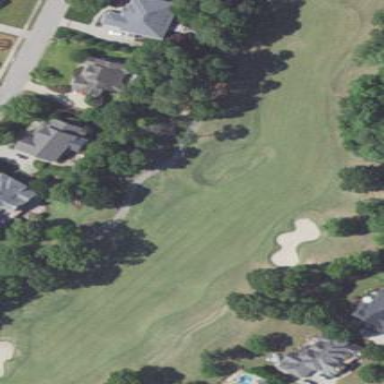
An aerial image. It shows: Grassy area designated as golf fairway.